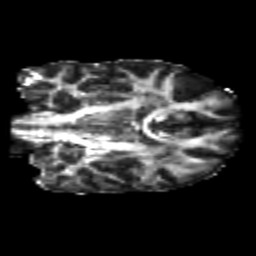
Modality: FA
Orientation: coronal
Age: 22
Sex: female
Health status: healthy
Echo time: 0.074 s